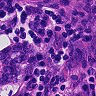
Metastatic tissue present: yes